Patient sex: M
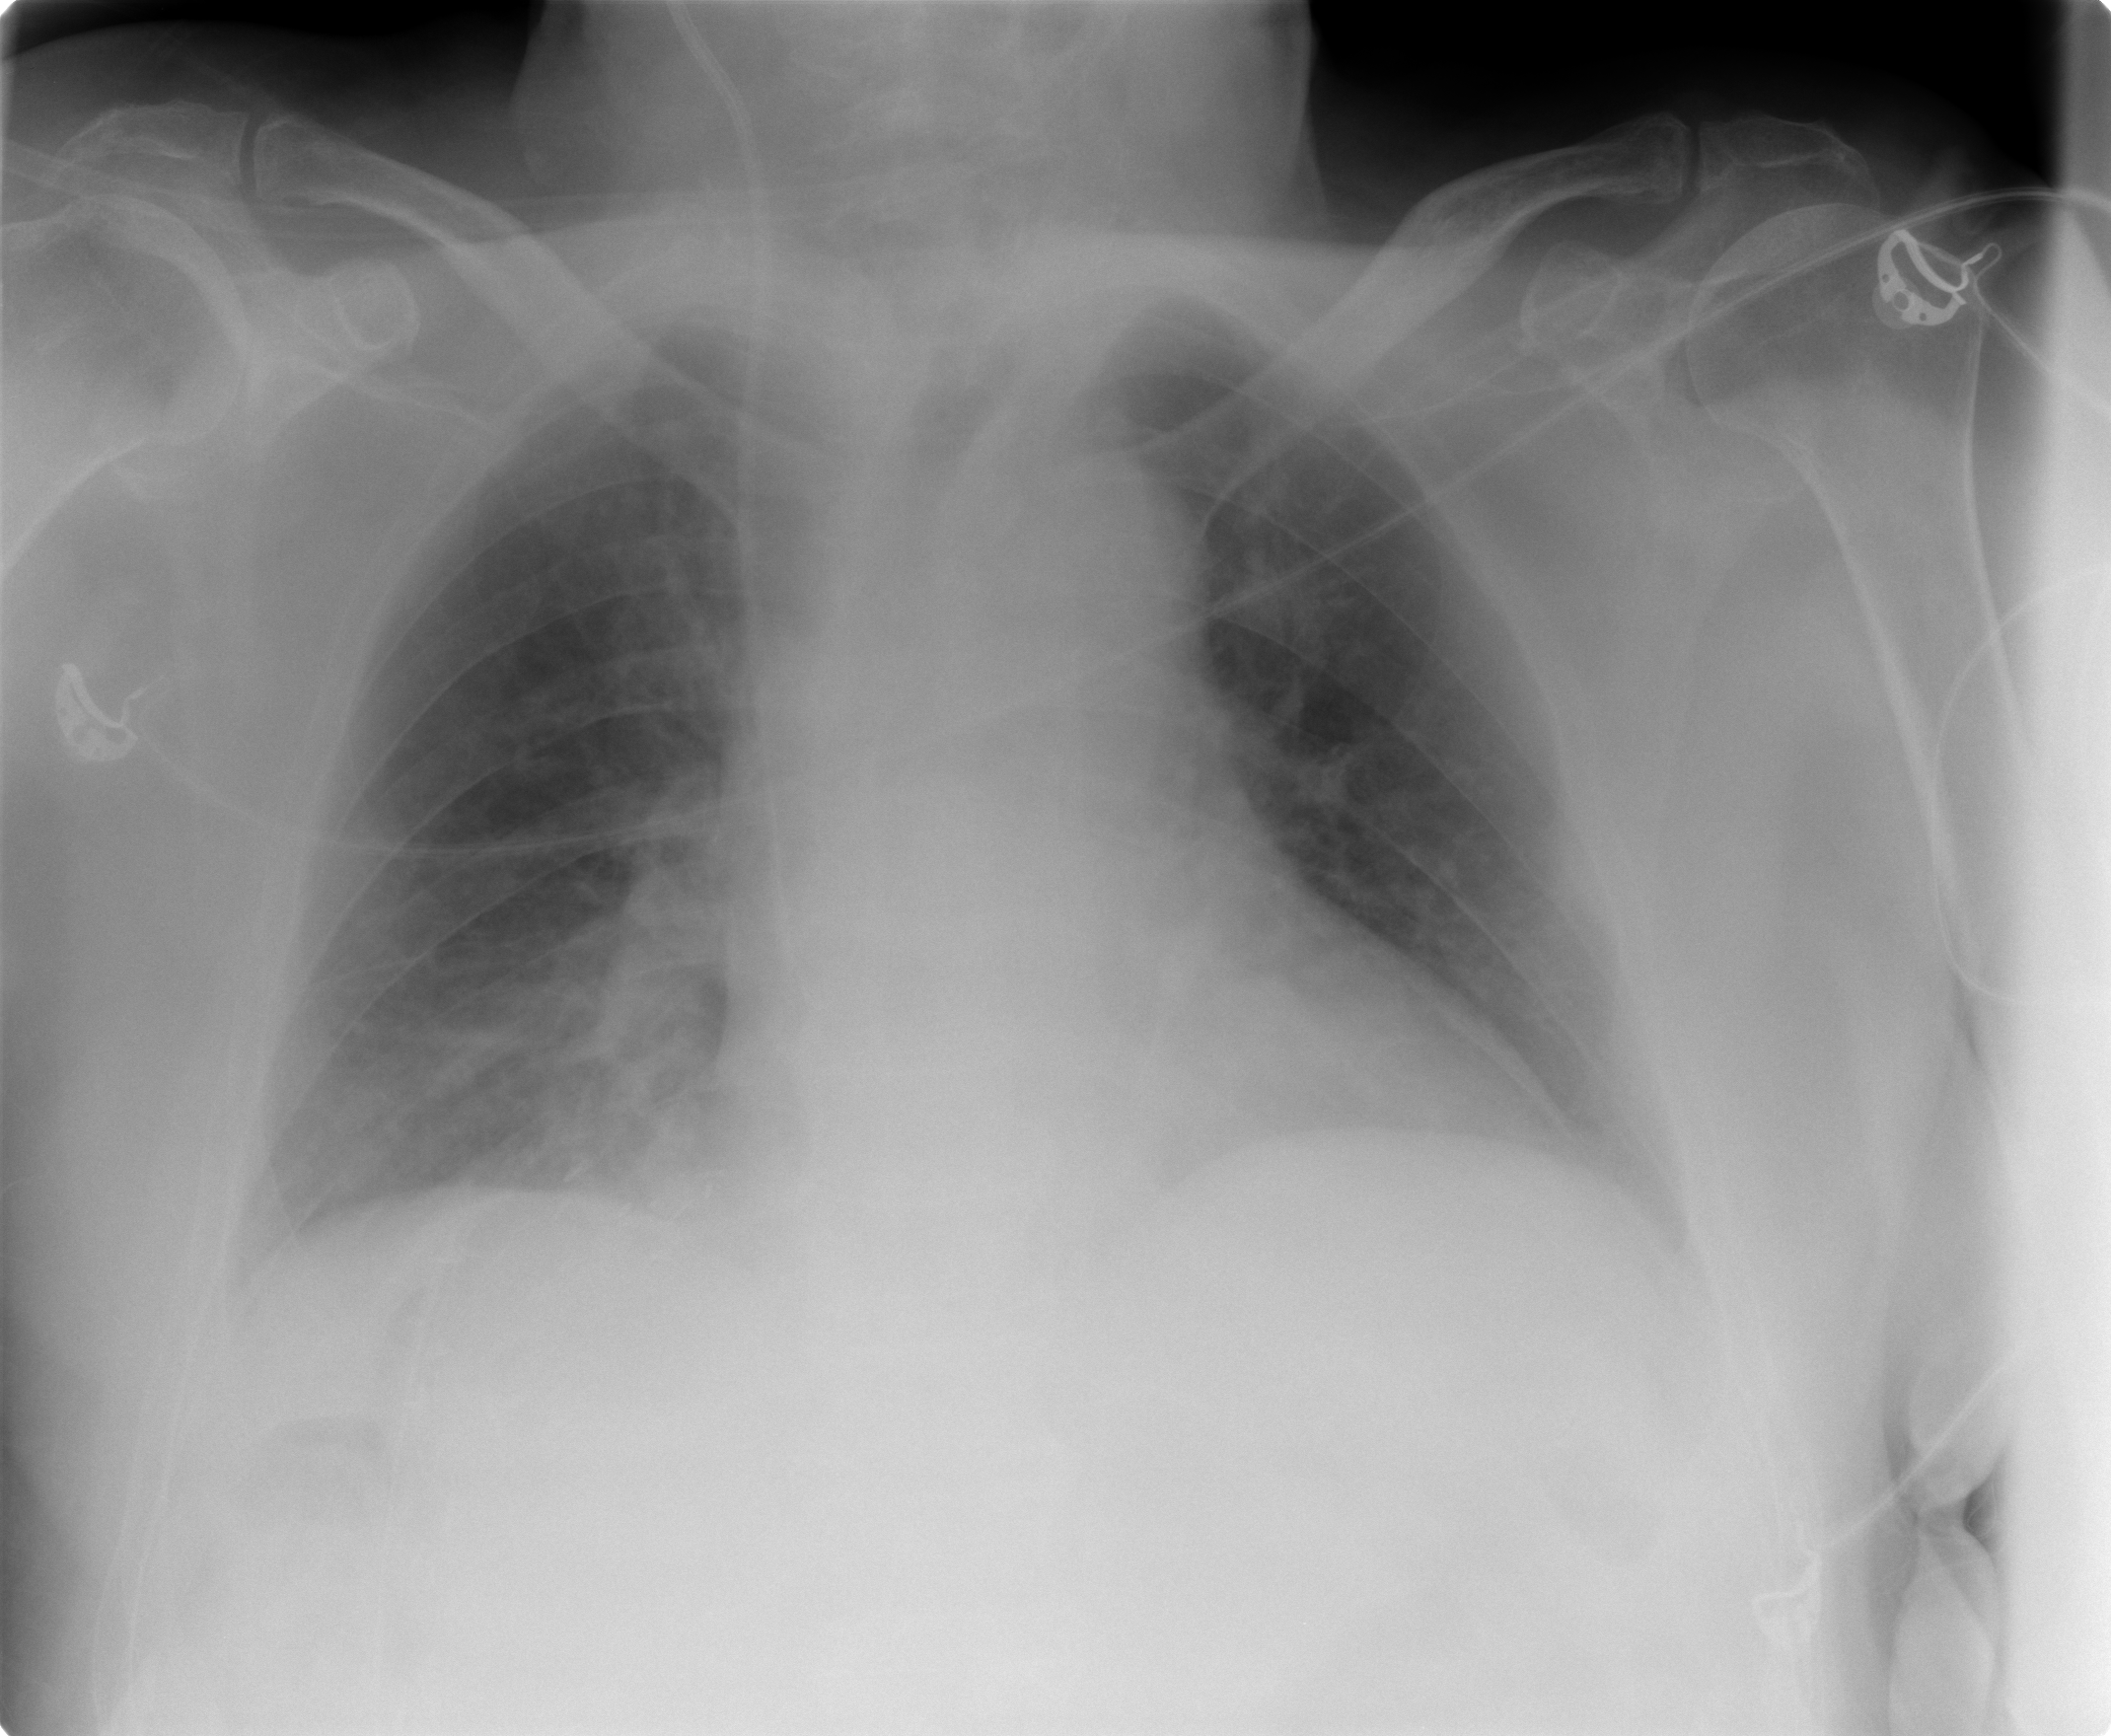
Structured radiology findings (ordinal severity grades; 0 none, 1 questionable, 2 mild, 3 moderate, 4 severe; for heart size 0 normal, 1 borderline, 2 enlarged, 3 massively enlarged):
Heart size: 0
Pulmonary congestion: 0
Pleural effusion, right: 0
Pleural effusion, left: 2
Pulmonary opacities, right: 0
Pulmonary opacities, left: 0
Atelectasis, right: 0
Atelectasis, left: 0